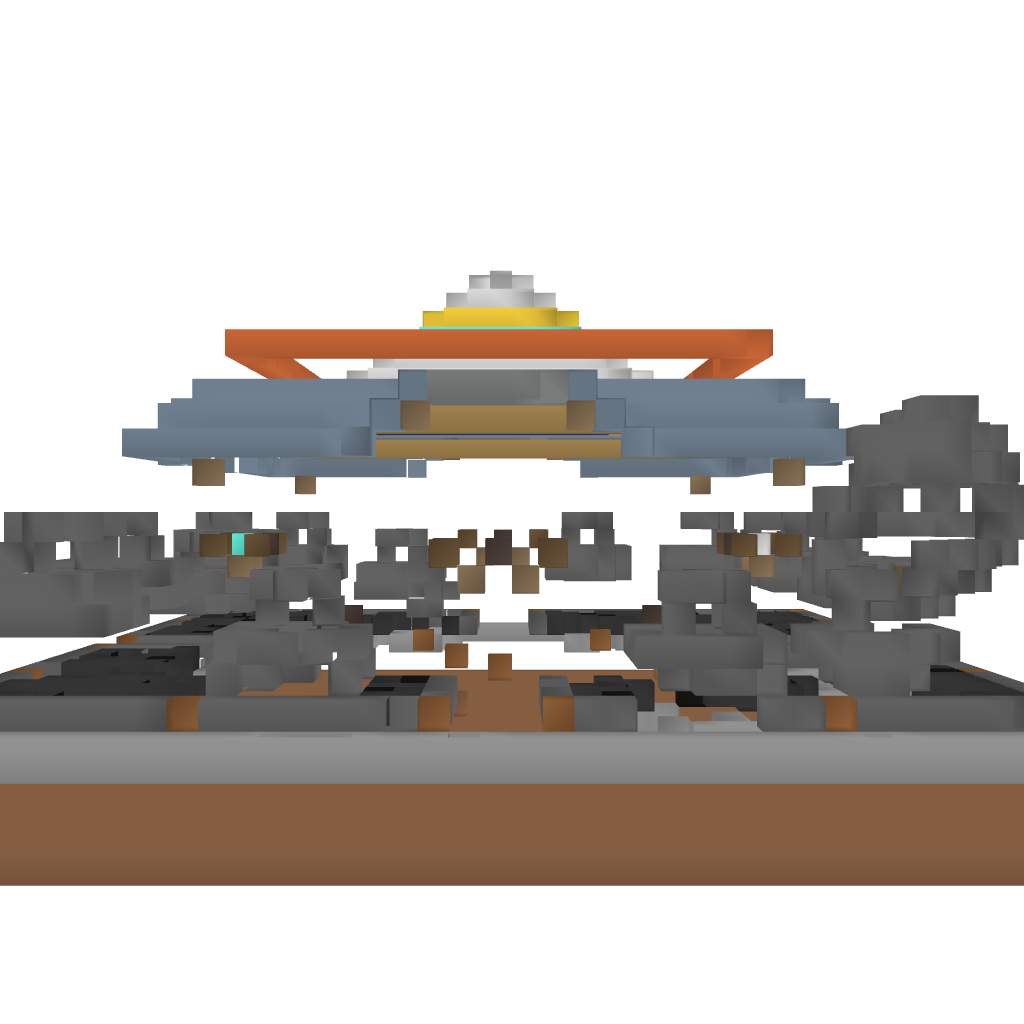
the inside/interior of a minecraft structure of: FiretopGames Submission